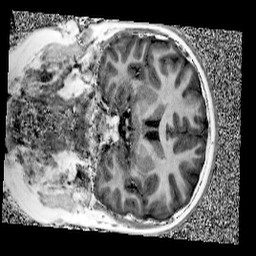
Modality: UNIT1
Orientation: coronal
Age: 10
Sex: male
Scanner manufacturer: siemens
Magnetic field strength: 3 T
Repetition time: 4 s
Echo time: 0.00303 s